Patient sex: M
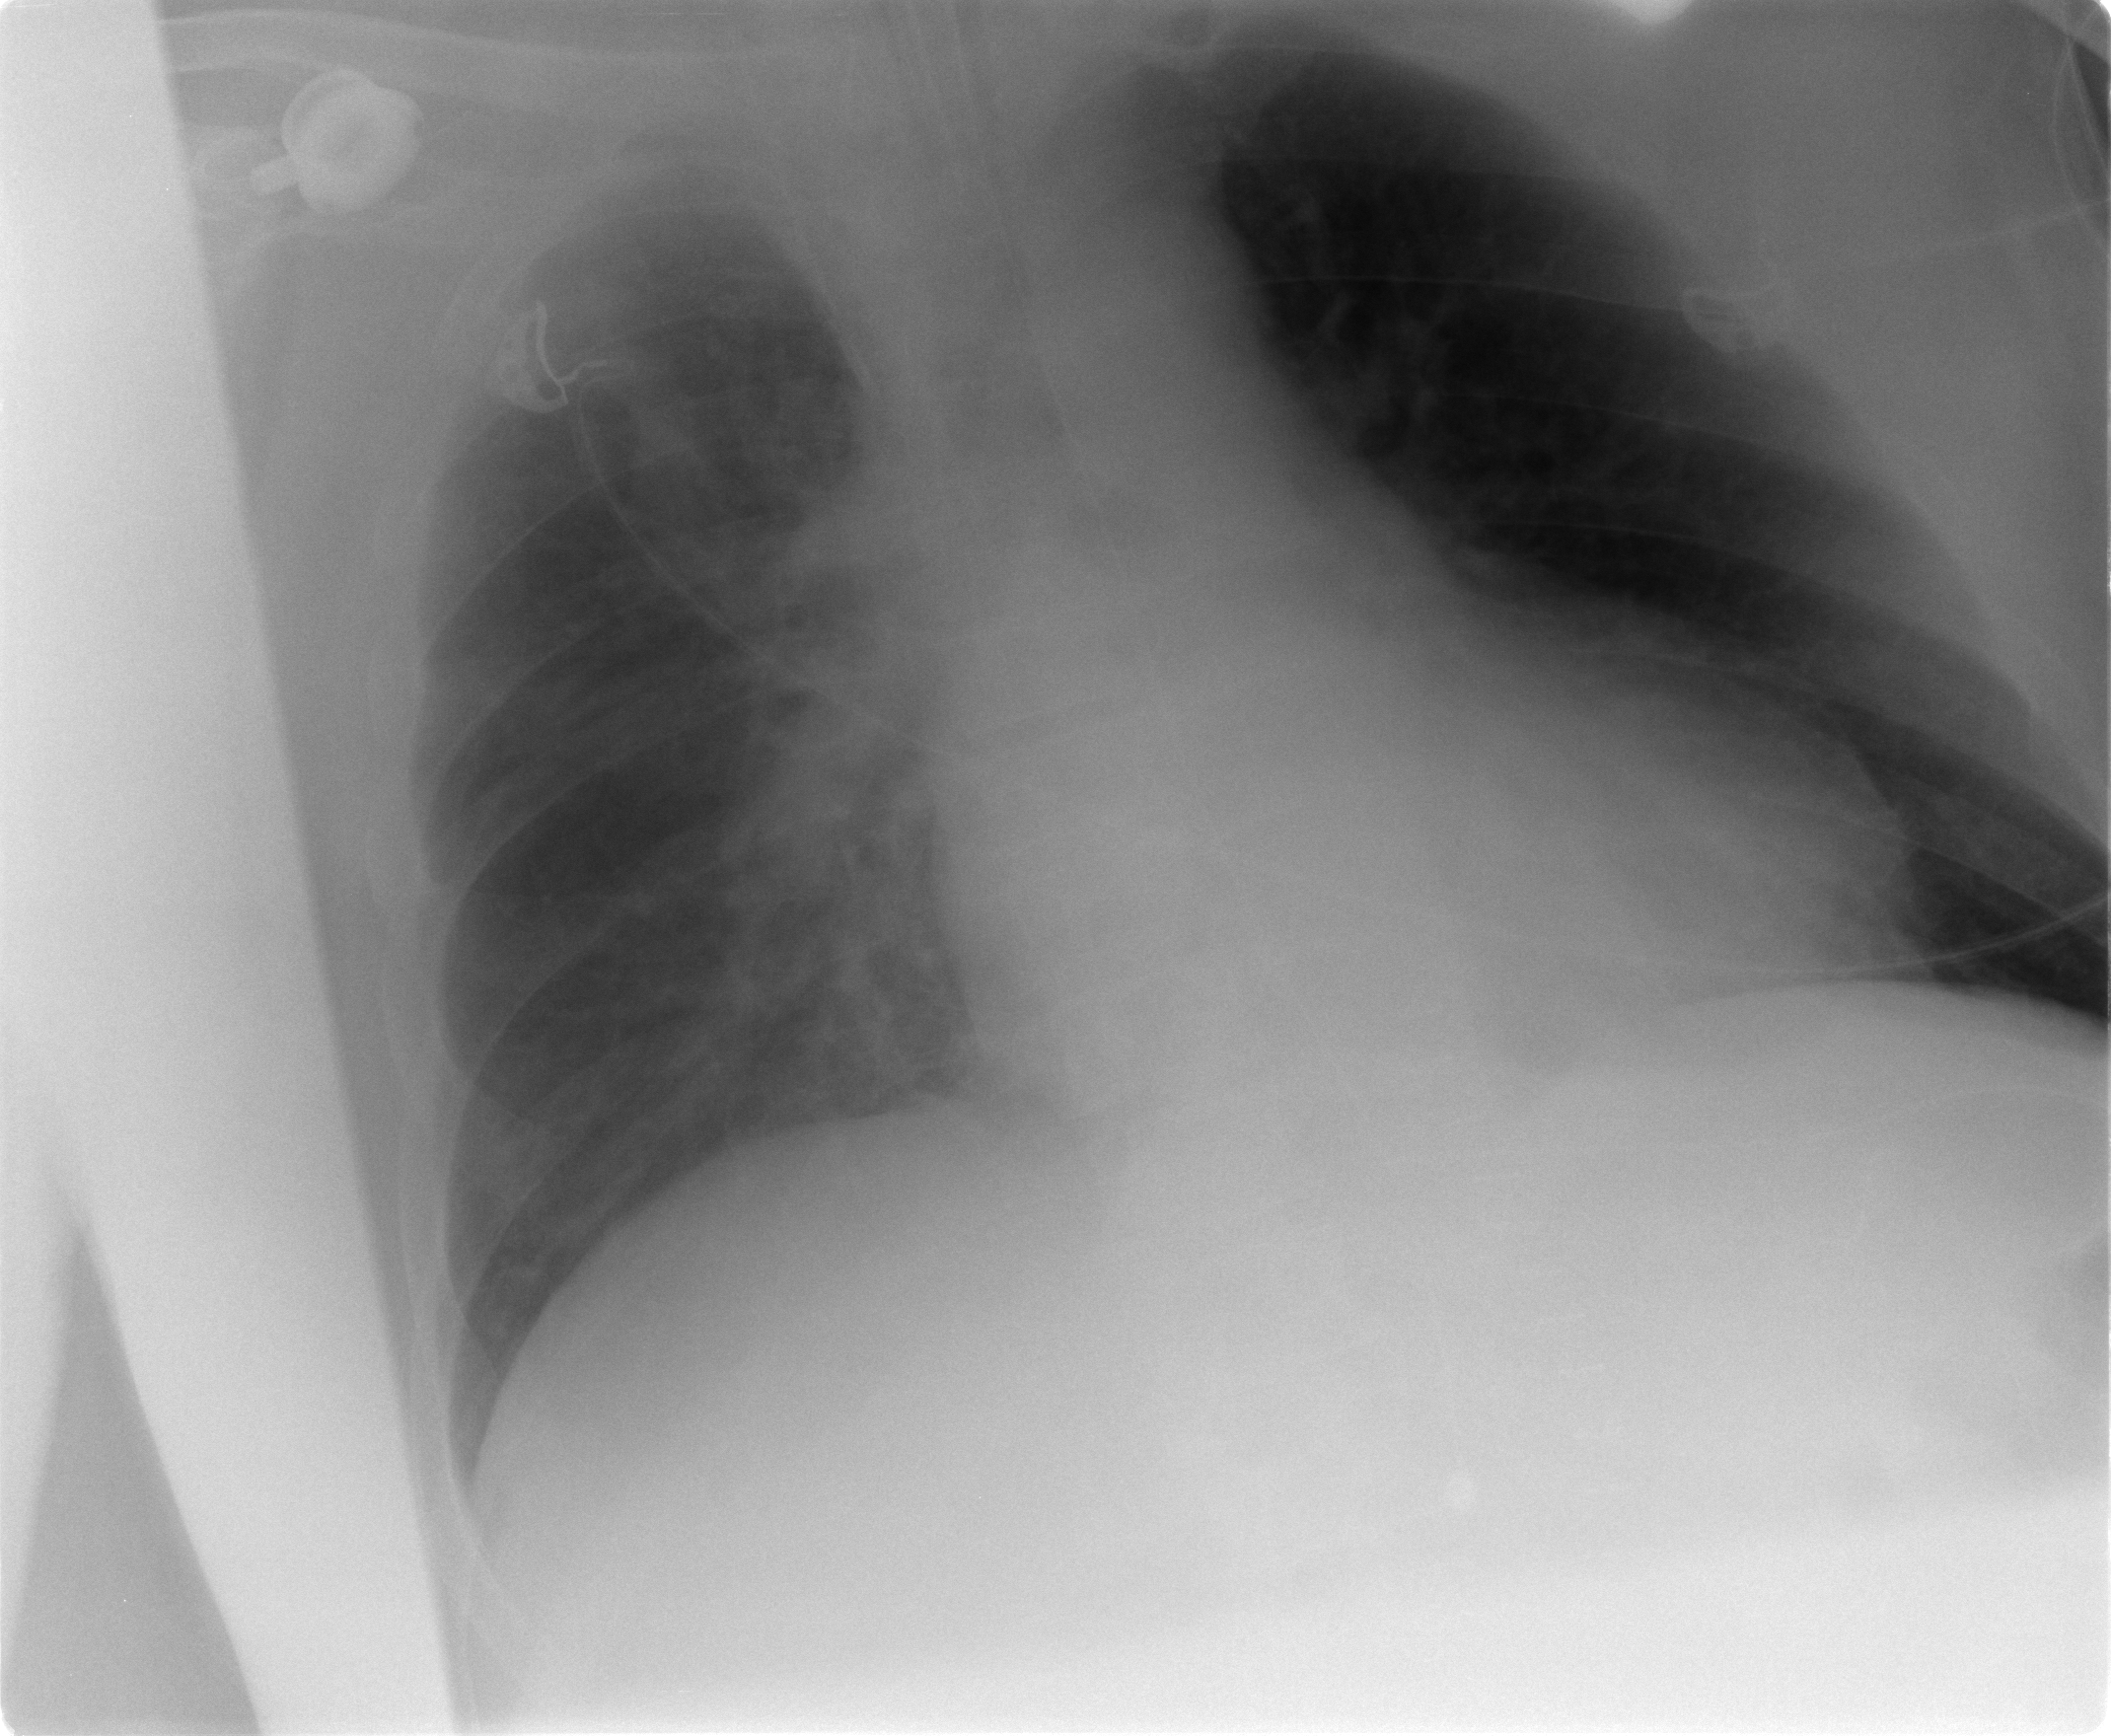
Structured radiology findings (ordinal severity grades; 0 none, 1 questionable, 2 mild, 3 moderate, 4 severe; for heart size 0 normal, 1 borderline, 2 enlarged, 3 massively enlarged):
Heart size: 1
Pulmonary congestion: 2
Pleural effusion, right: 0
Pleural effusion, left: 0
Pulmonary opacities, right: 2
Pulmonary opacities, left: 0
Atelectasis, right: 2
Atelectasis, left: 2